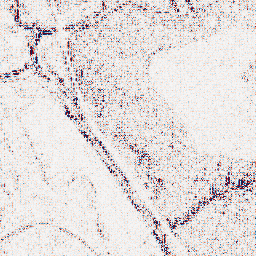
Category: wavelet
Decomposition family: wavelet_reverse_biorthogonal
Decomposition parameters: wavelet: rbio2.4
level: 1
Upsampling method: bilinear
Upsampling parameters: scale: 2
Upsampling scale: 2